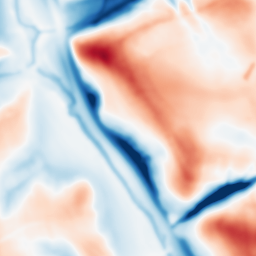
Category: multiscale
Decomposition family: dog
Decomposition parameters: sigma_low: 2
sigma_high: 20
Upsampling method: quintic
Upsampling parameters: scale: 4
Upsampling scale: 4